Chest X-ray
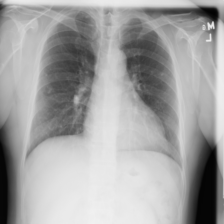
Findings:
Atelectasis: negative
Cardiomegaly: negative
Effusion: negative
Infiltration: negative
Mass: negative
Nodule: negative
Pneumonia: negative
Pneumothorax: negative
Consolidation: negative
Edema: negative
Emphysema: negative
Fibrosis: negative
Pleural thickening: positive
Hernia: negative